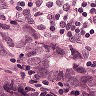
Metastatic tissue present: yes